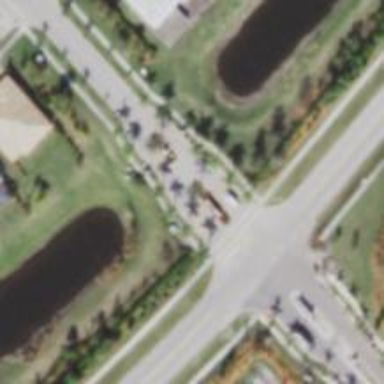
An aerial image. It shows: Unmarked road crossing.